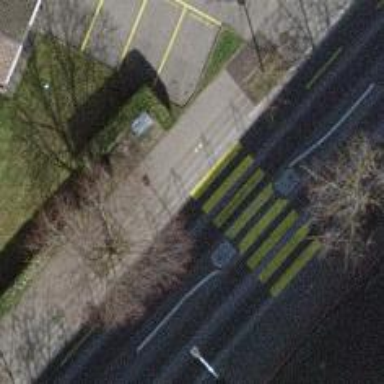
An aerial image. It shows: Tertiary road with sidewalks on both sides and designated cycle lane.